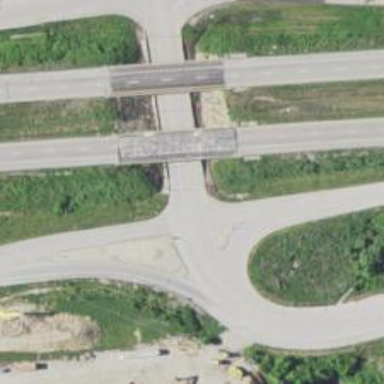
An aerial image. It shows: Asphalt bridge crossing over trunk highway expressway.